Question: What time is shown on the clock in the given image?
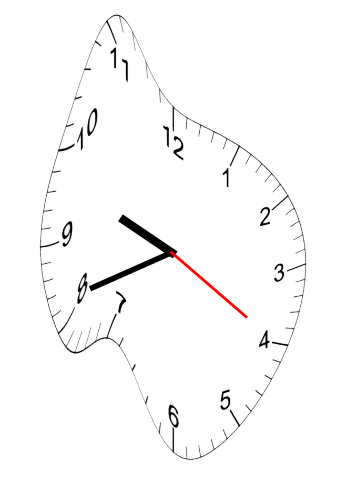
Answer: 09:41:20